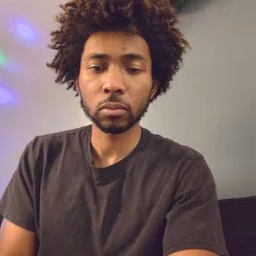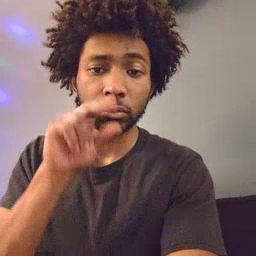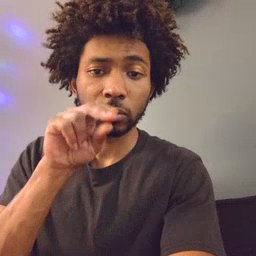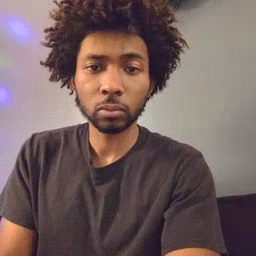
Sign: duck